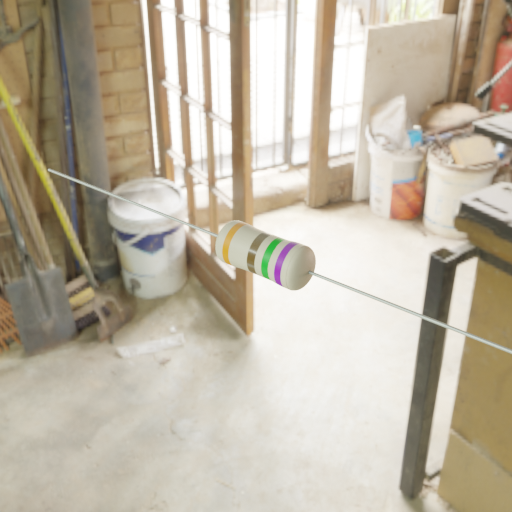
Resistor colour bands (in order): orange, brown, green, violet